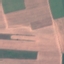
Label: AnnualCrop